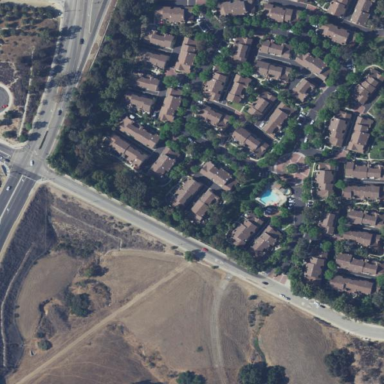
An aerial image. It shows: Residential area consisting of condominiums.